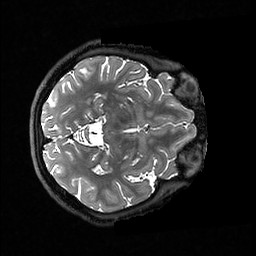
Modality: T2w
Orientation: axial
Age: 34
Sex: female
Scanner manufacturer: ge
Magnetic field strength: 3 T
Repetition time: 3.243 s
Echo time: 0.0669 s